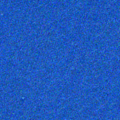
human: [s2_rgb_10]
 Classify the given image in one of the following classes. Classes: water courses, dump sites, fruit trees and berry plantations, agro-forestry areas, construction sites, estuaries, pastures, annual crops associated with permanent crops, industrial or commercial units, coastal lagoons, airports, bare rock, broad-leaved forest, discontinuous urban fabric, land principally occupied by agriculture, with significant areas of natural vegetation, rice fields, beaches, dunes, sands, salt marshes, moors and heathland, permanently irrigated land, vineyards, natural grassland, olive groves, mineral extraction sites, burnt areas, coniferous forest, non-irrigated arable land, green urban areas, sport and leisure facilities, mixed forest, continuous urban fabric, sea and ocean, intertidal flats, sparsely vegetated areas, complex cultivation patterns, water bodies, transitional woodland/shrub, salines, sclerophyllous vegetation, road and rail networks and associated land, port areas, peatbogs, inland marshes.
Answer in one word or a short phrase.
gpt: sea and ocean